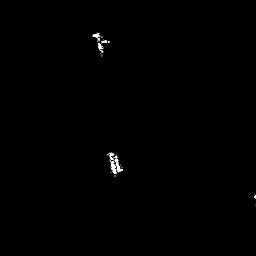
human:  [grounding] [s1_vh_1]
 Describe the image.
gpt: In the satellite image, there is  <ref>1 small ship </ref> <box>[[35, 11, 42, 20, 0]]</box> located at top,  <ref>1 medium ship </ref> <box>[[41, 57, 48, 68, 0]]</box> located at center.